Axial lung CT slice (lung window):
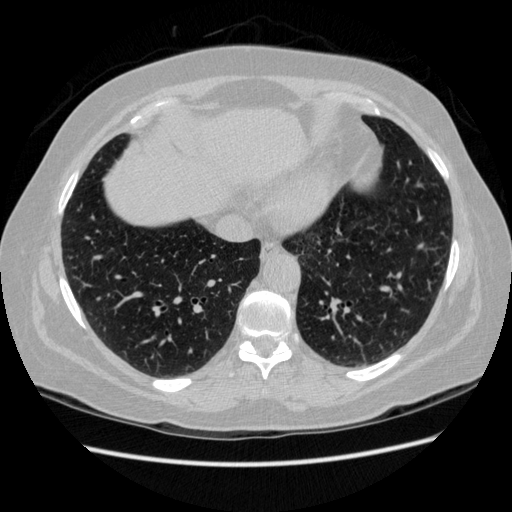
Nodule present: no